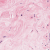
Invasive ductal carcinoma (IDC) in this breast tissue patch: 0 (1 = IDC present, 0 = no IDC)